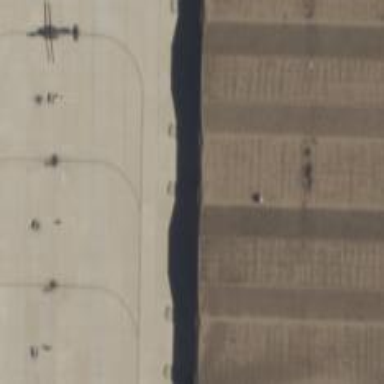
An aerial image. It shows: Hangar building.